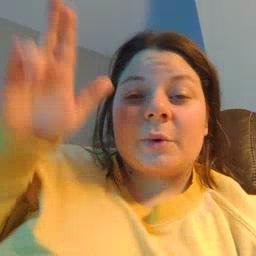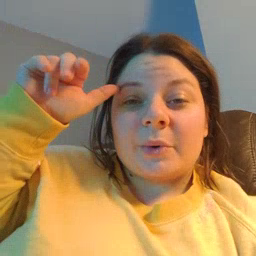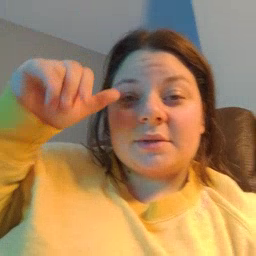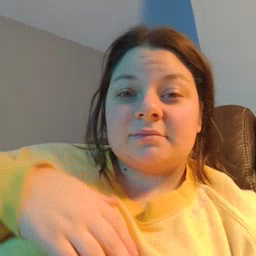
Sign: horse